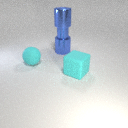
large cyan rubber sphere to the left of large cyan rubber cube